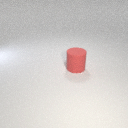
large red rubber cylinder